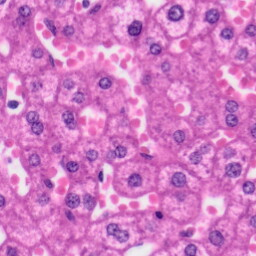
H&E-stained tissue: Liver